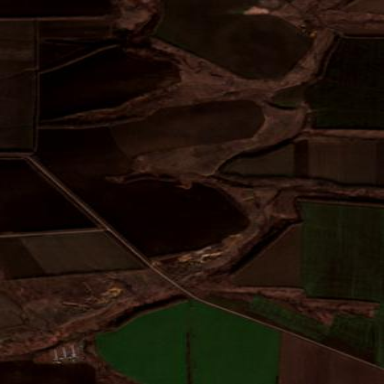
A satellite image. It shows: Picturesque farmland scene.